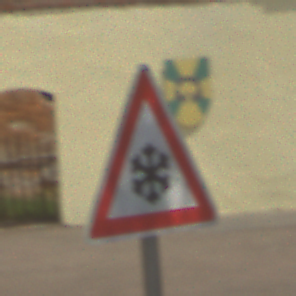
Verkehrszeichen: SchneeOderEisglaette
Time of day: Midday
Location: Outdoor (Suburban)
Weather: PartlyCloudy
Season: NotSpecified
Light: Natural